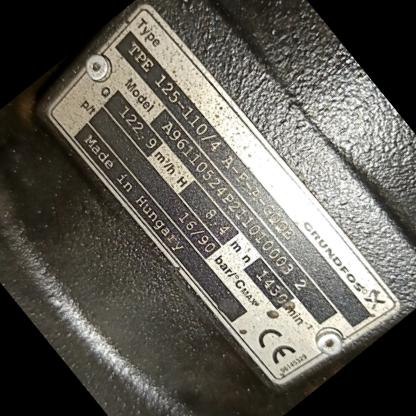
Klasa: tabliczka-znamionowa